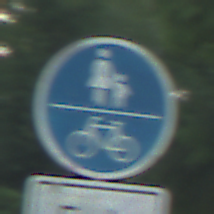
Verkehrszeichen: GemeinsamerGehUndRadweg
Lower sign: HinweisDurchVerbaleAngabe2
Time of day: SunriseSunset
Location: Outdoor (Suburban)
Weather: PartlyCloudy
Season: NotSpecified
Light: Natural